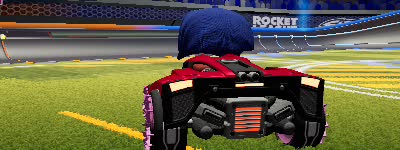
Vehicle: breakout